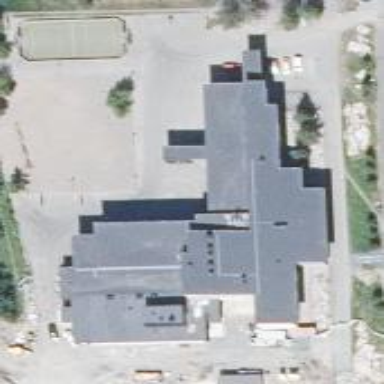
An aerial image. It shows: School.